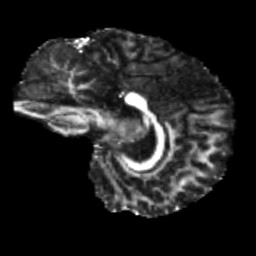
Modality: FA
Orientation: sagittal
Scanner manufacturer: siemens
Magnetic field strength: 3 T
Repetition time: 4 s
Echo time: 0.0594 s